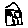
Label: house